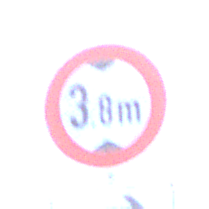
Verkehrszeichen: TatsaechlicheHoehe
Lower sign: RichtungsangabeDurchPfeile5
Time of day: Dawn
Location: Outdoor (Urban)
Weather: Clear
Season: NotSpecified
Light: Natural